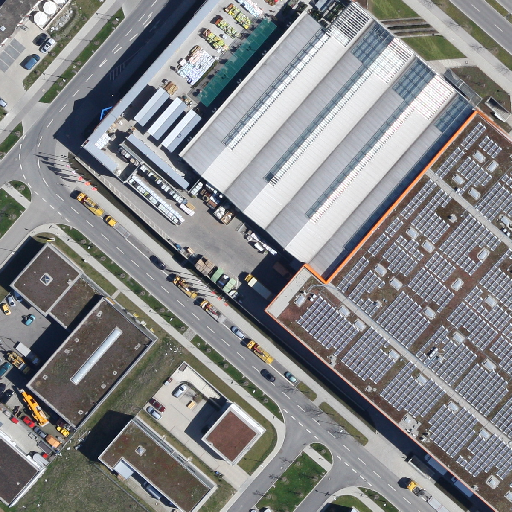
Referring expression: heavy-duty vehicle